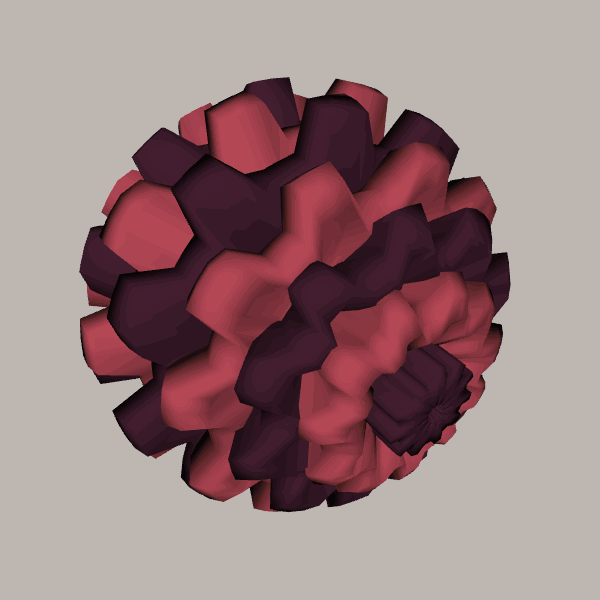
Background: light